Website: walmart
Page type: billing-address
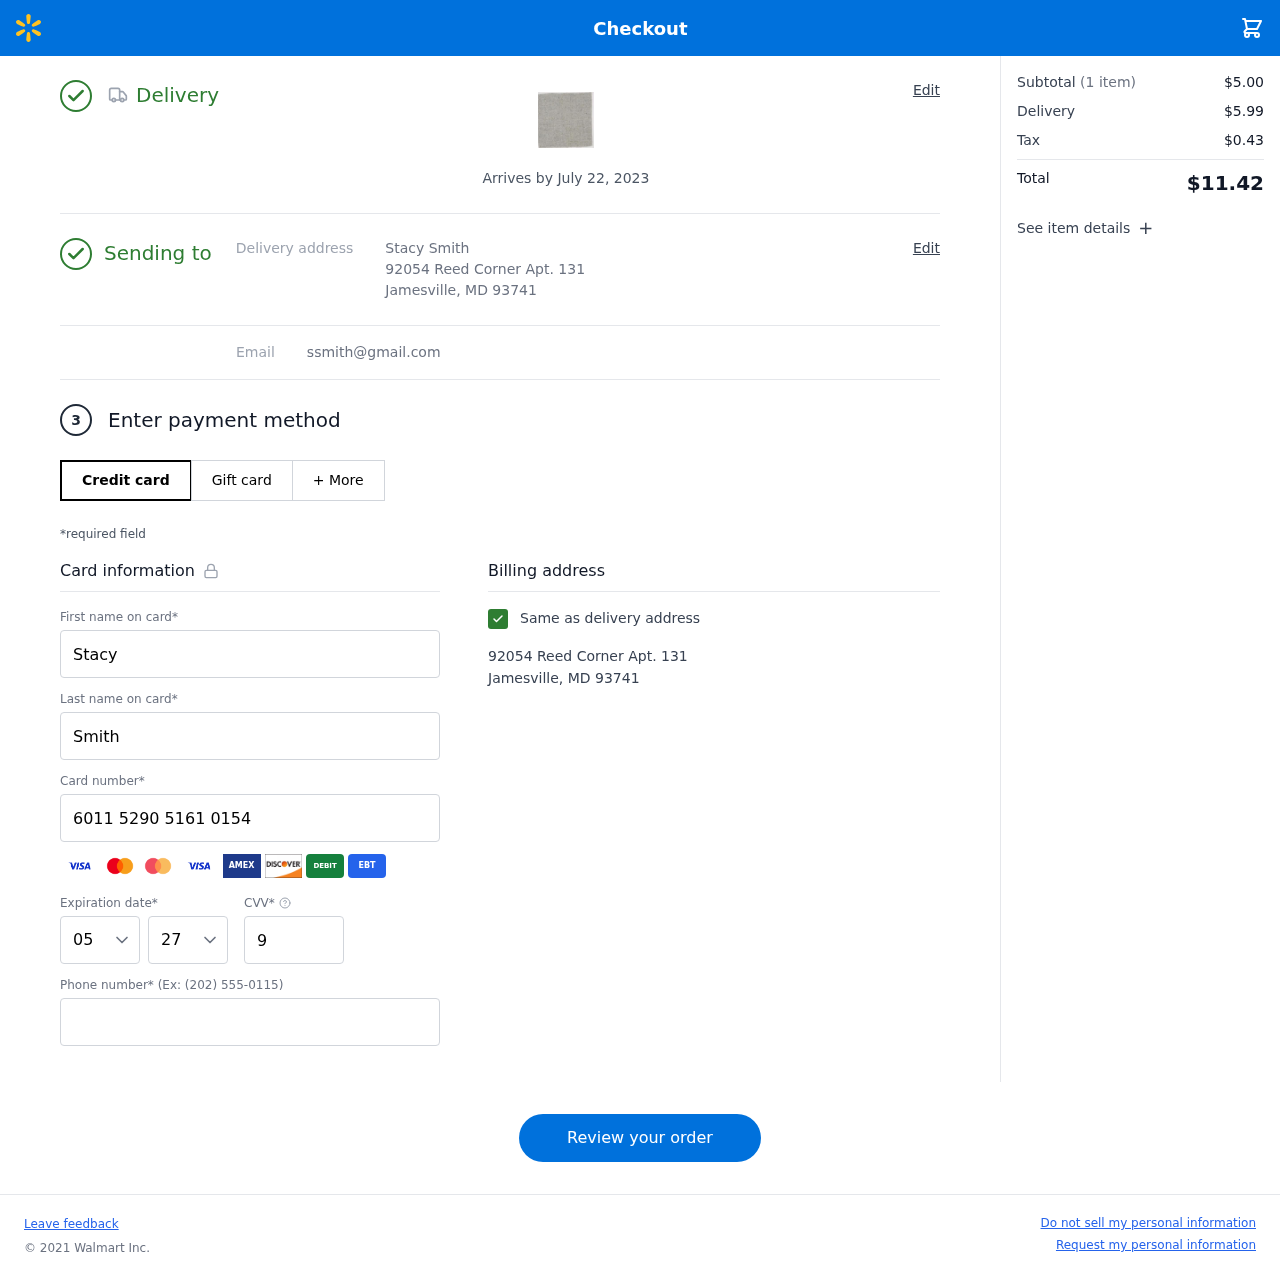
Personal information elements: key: PII_CARD_CVV
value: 965
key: PII_CARD_EXPIRY_MONTH
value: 05
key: PII_CARD_EXPIRY_YEAR
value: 27
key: PII_CARD_NUMBER
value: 6011 5290 5161 0154
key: PII_EMAIL
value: ssmith@gmail.com
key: PII_FIRSTNAME
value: Stacy
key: PII_FULLNAME
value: Stacy Smith
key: PII_LASTNAME
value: Smith
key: PII_PHONE
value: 3229775083
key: PII_STREET
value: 92054 Reed Corner Apt. 131
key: PII_CITY_STATE_ZIP
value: Jamesville, MD 93741
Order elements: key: ORDER_DELIVERY_DATE
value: Arrives by July 22, 2023
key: ORDER_NUM_ITEMS
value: (1 item)
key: ORDER_SUBTOTAL
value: $5.00
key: ORDER_SHIPPING_COST
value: $5.99
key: ORDER_TAX
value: $0.43
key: ORDER_TOTAL
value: $11.42